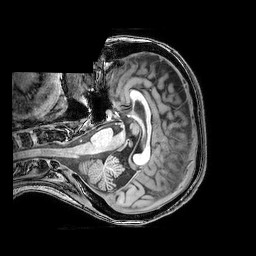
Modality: T1w
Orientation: axial
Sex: female
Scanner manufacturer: philips
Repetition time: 0.008115 s
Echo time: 0.00371 s